Question: i'm a little bit struggling regarding how can i add more column in the costumer tabs in the admin page OSCommerce. As we can i only can display 8 customer in one page. How can i increase it ?

Thank you so much
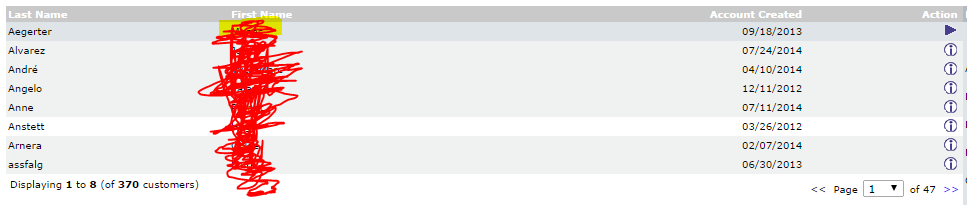
Answer: I can't say for sure without seeing your catalog/admin/customers.php file... Is the following code in your customers.php file?
'''
$customers_split = new splitPageResults($HTTP_GET_VARS['page'], MAX_DISPLAY_SEARCH_RESULTS, $customers_query_raw, $customers_query_numrows);
'''
If so, then check the value of MAX_DISPLAY_SEARCH_RESULTS in your database. MAX_DISPLAY_SEARCH_RESULTS is in the 'configuration" table. If it is set to 8 then adjust it to the number of customer rows you prefer to see in the customers table.
Keep in mind that MAX_DISPLAY_SEARCH_RESULTS is used elsewhere and whatever value you adjust it too will be used everywhere MAX_DISPLAY_SEARCH_RESULTS is used.